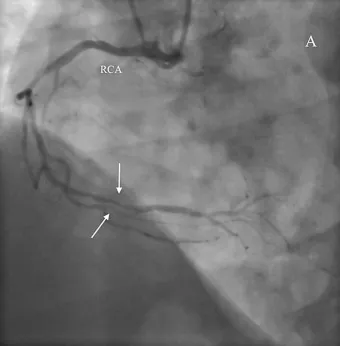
Preoperative coronarography:. Coronary angiogram (CAG) shows 70% stenosis in the distal segment of the RCA.
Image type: radiology (x_ray)